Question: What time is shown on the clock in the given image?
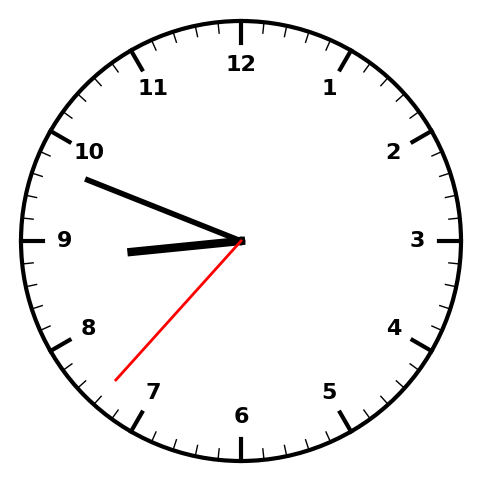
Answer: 08:48:37